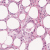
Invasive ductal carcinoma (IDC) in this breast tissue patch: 0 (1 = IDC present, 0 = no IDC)